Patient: sex M, age 43
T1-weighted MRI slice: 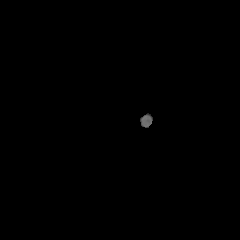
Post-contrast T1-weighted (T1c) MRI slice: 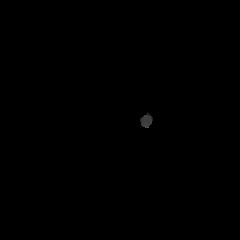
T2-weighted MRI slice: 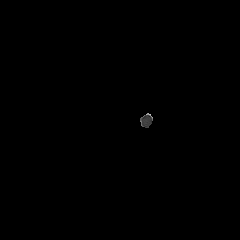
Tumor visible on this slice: no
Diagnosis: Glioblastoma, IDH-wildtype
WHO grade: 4